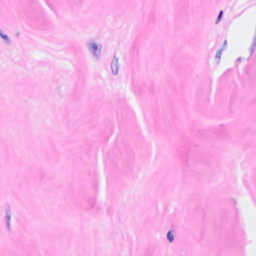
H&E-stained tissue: Breast